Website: ulta-beauty
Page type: customer-info-address
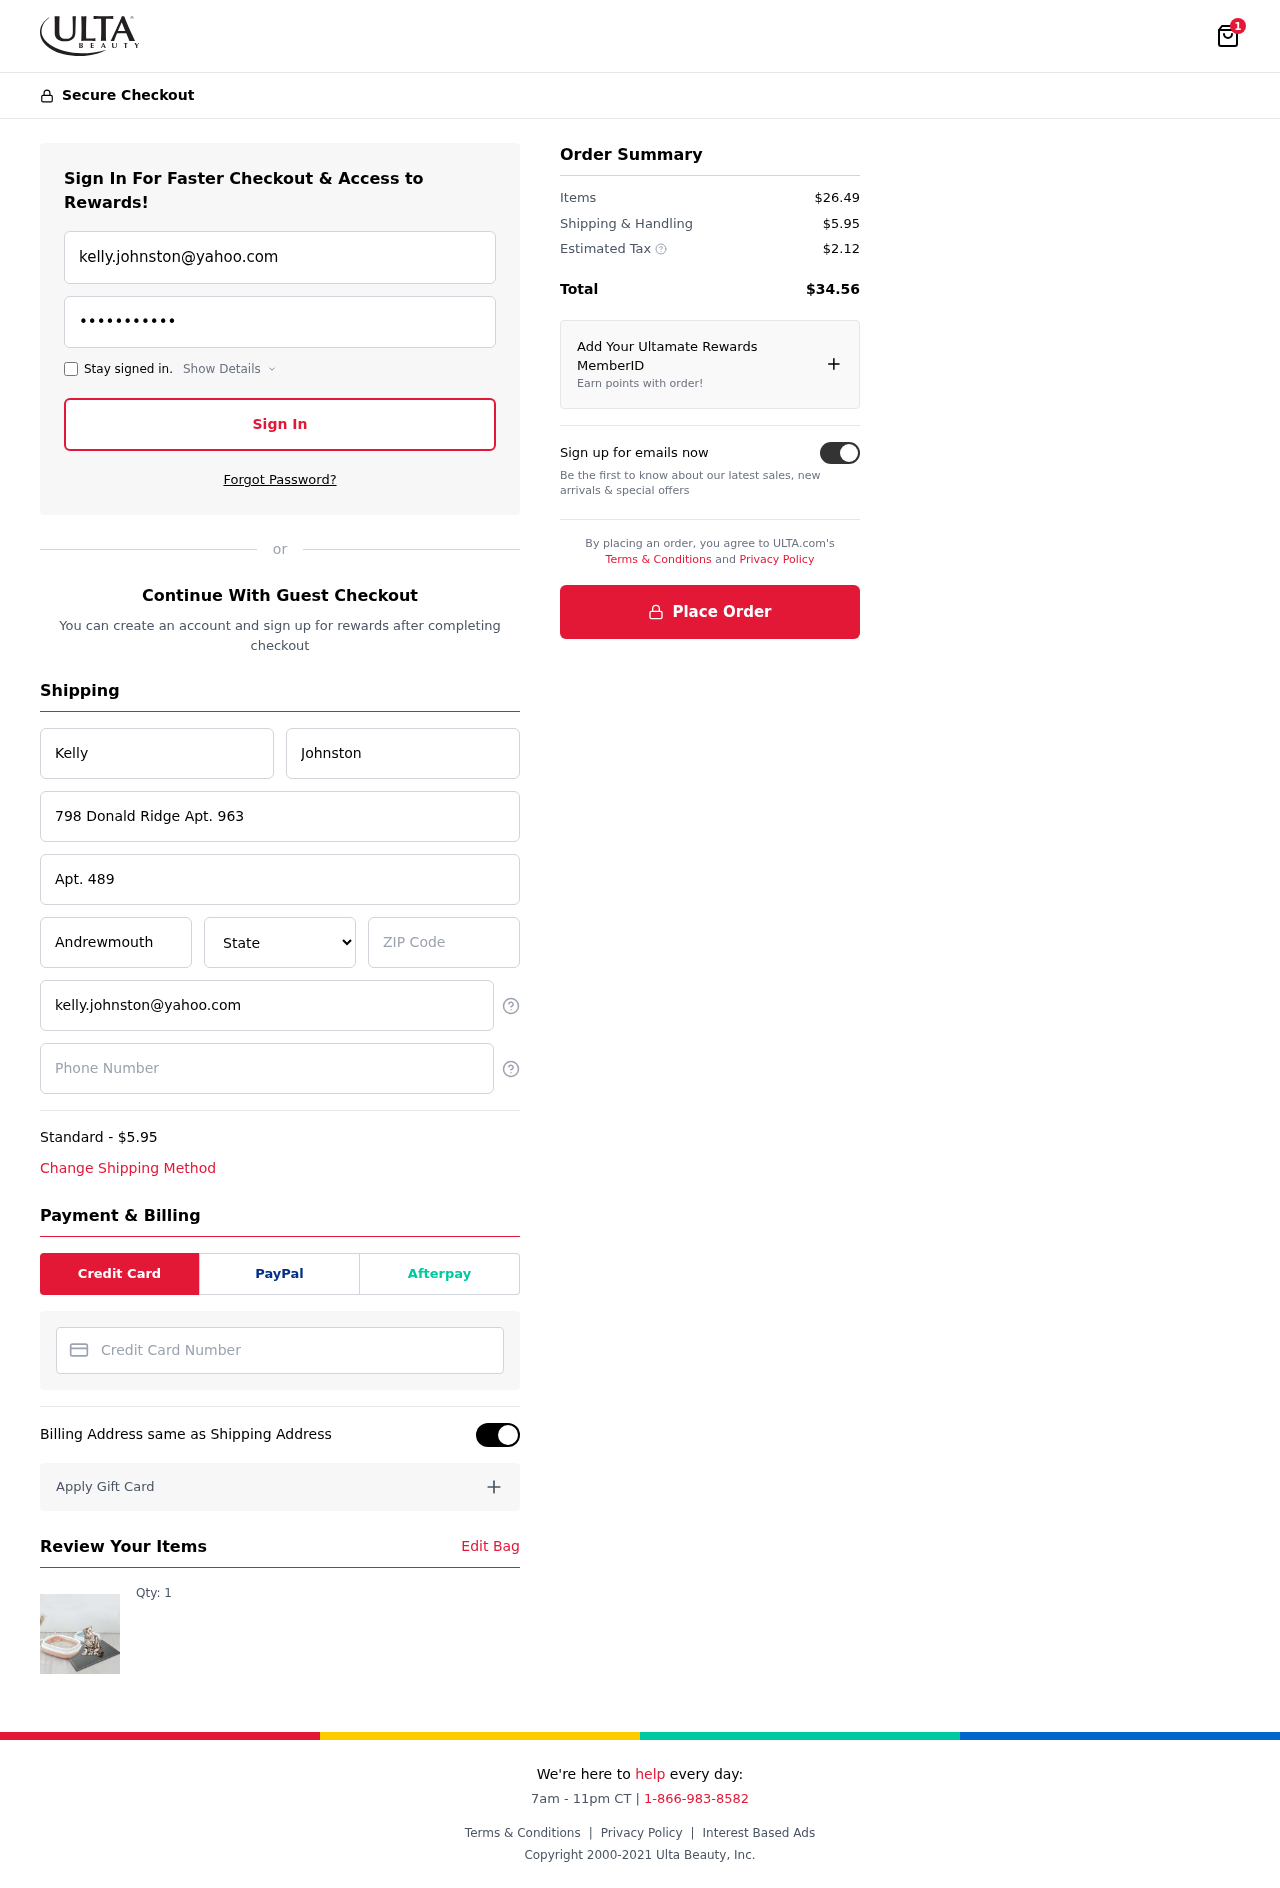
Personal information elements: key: PII_CARD_NUMBER
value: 3769 1669 5828 635
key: PII_CITY
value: Andrewmouth
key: PII_EMAIL
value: kelly.johnston@yahoo.com
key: PII_FIRSTNAME
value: Kelly
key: PII_LASTNAME
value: Johnston
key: PII_PHONE
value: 5804993138
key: PII_POSTCODE
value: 70856
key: PII_STATE
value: Alabama
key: PII_STREET
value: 798 Donald Ridge Apt. 963
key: PII_STREET2
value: Apt. 489
Product elements: key: PRODUCT1_QUANTITY
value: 1
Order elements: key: ORDER_NUM_ITEMS
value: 1
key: ORDER_SHIPPING_COST
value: $5.95
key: ORDER_ITEMS_TOTAL
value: $26.49
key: ORDER_SHIPPING_COST2
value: $5.95
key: ORDER_TAX
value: $2.12
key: ORDER_TOTAL
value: $34.56